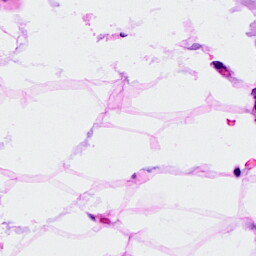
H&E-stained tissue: Breast